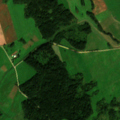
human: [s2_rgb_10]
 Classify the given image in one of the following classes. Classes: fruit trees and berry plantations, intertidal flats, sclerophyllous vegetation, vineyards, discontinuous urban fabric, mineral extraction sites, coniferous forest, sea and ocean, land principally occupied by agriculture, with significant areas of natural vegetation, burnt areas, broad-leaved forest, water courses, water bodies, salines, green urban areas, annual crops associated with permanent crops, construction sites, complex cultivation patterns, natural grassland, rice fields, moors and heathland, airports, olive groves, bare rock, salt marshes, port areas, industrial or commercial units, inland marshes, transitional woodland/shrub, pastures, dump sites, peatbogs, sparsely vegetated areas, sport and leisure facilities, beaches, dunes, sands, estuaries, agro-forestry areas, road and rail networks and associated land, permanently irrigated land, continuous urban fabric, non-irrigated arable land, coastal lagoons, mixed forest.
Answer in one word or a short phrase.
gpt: non-irrigated arable land, complex cultivation patterns, land principally occupied by agriculture, with significant areas of natural vegetation, coniferous forest, mixed forest